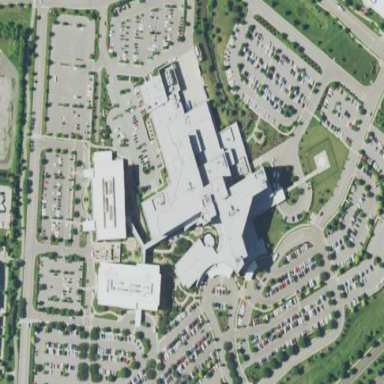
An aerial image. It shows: Hospital providing healthcare services.